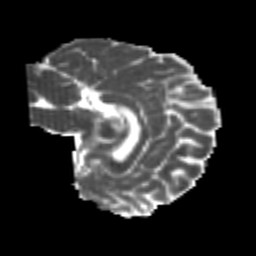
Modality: MD
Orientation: sagittal
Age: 21
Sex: female
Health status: healthy
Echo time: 0.074 s